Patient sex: F
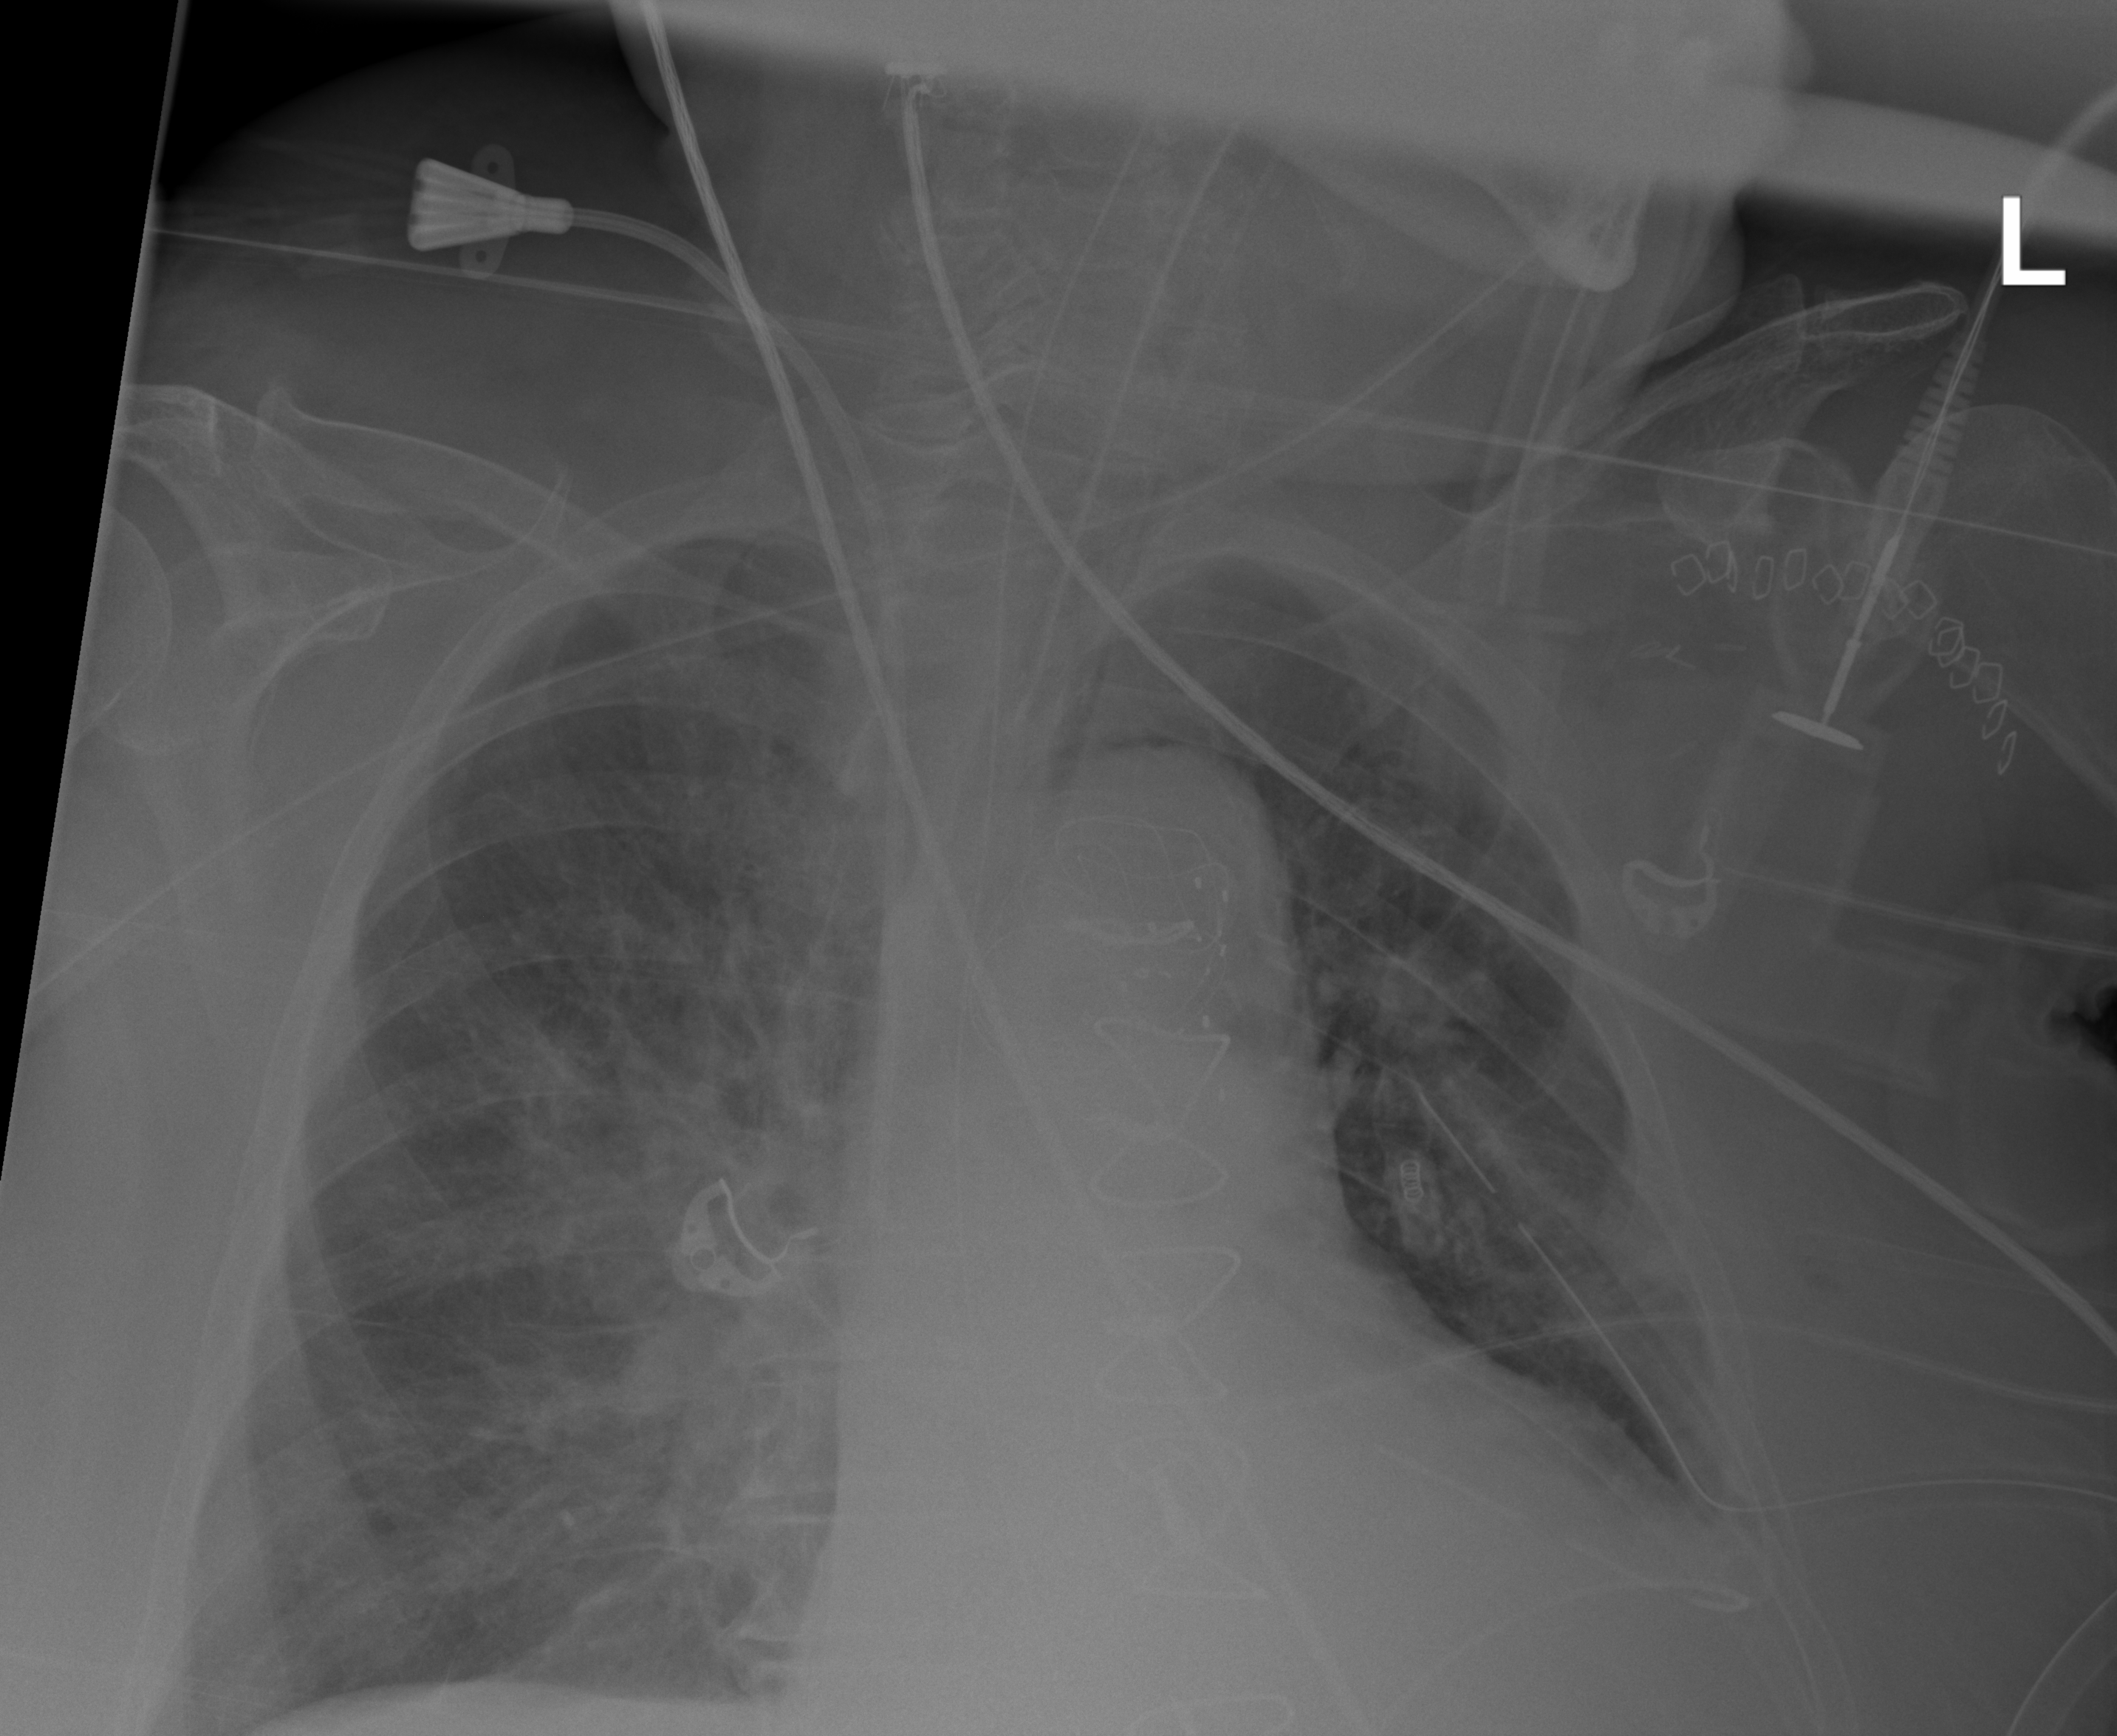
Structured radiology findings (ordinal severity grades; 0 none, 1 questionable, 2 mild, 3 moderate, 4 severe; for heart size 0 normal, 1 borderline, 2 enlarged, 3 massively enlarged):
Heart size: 2
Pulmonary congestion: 2
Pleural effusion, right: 0
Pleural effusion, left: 2
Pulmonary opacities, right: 3
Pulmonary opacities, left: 2
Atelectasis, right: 3
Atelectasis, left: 2